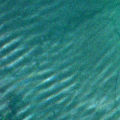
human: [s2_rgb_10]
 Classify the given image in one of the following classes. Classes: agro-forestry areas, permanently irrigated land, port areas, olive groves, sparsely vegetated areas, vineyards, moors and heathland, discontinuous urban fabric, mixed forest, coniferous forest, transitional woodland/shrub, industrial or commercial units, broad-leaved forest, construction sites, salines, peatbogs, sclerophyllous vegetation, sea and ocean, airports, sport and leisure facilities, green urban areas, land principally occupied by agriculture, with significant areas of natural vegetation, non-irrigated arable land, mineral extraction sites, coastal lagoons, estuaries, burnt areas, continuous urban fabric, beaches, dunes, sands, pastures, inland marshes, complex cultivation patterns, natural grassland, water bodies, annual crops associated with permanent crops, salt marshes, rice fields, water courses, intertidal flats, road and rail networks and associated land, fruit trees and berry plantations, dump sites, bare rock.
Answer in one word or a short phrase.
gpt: sea and ocean